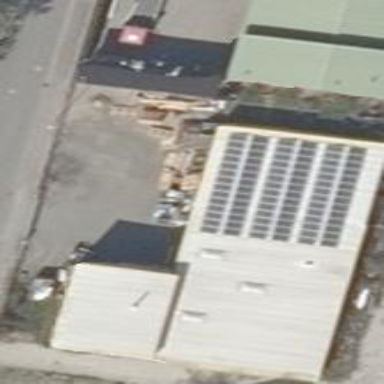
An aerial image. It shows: Industrial building.